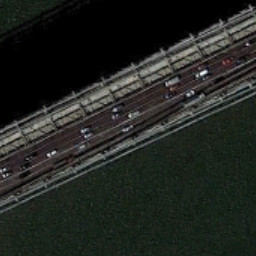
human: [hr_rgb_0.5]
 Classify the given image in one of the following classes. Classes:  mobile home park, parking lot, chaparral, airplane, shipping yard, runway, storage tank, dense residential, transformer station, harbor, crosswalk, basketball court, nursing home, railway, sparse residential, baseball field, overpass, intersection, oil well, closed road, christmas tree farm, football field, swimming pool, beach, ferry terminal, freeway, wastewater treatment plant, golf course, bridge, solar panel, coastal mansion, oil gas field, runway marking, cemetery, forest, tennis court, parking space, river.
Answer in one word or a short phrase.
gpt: bridge